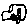
Label: car